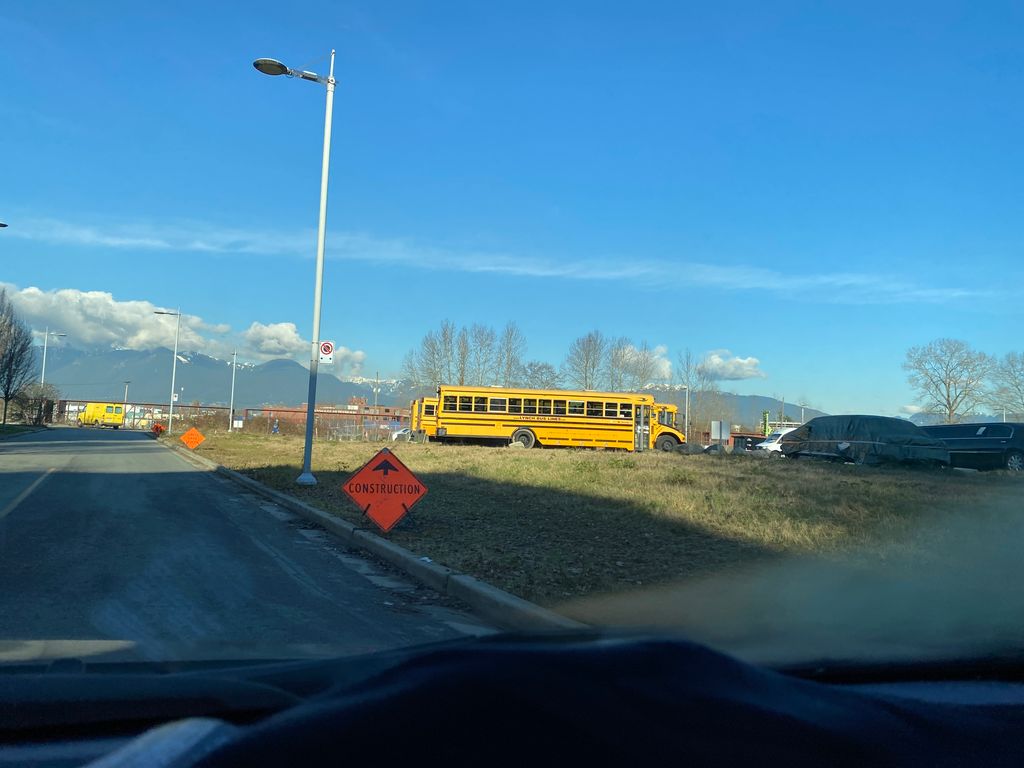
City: vancouver